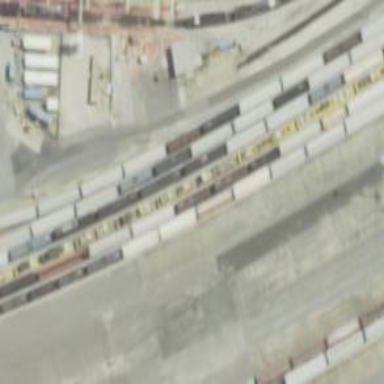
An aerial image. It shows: Railway siding for service.